Aerial crown-view tile of a tropical tree (Barro Colorado Island, Panama), acquired 20240611:
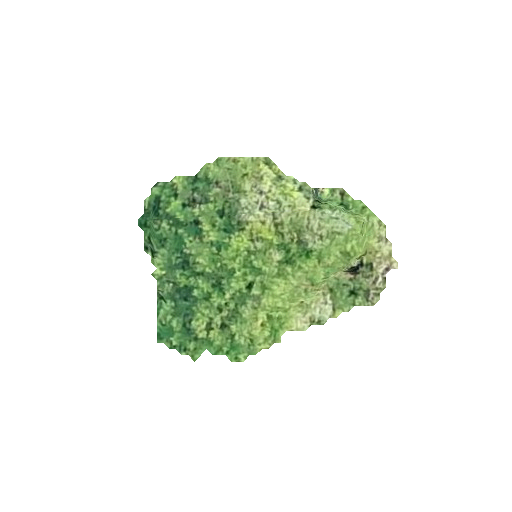
Species: Cordia alliodora
GBIF accepted scientific name: Cordia alliodora
Crown area: 57.696 m²